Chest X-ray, PA view. Patient: 27 years old, sex M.
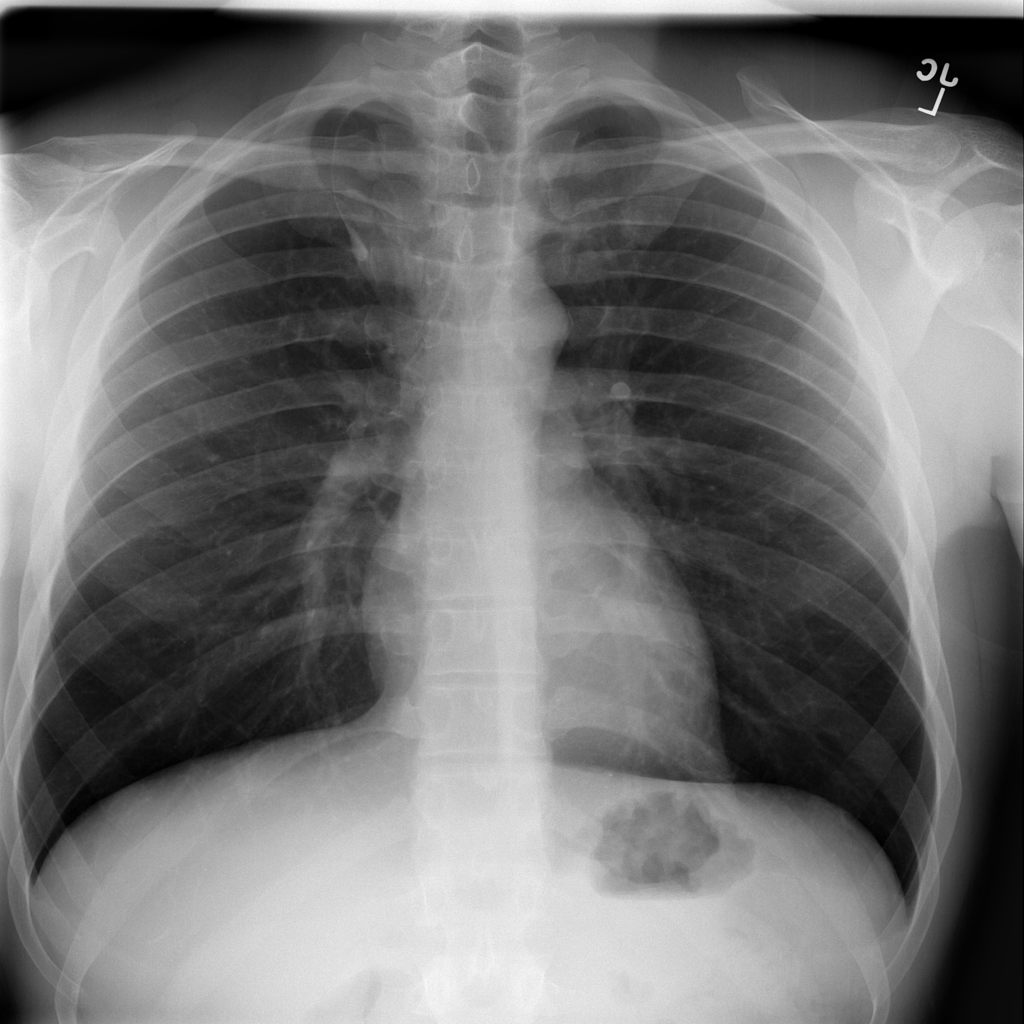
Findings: No Finding